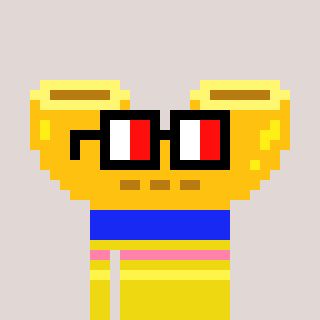
a pixel art character with square glasses with black frames and red eyes, a macaroni-shaped head and a yellow-colored body on a warm background